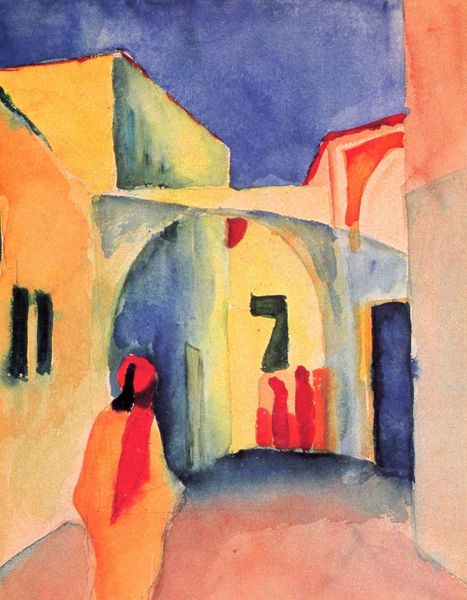
Titel: Blick in eine Gasse
Künstler: August Macke
Standort: Mülheim a.d. Ruhr
Institution: Städtisches Museum
Schlagwörter: blau, dunkel, gemälde, himmel, kopf, mann, schatten, umhang, weiß, aquarell, gelb, grün, menschen, ocker, stadt, braun, bunt, fenster, hell, hintergrund, hut, licht, männer, orange, rücken, schwarz, strasse, tür, vordergrund, dach, gebäude, haus, rot, schal, tuch, weg, expressionismus, hochformat, leute, malerei, mütze, wand, architektur, kleidung, mensch, häuser, gehen, sonne, figur, gewand, rosa, kopfbedeckung, farbig, ansicht, bogen, fassade, fassaden, gasse, süden, türen, warm, afrika, farben, modern, wüste, dorf, dächer, farbe, lila, violett, linien, schlucht, figuren, durchgang, tor, leuchten, bögen, wände, eingänge, wasserfarben, orient, torbogen, kreuzung, hinten, macke, mensche, espressionismus, leuchtend, schattenfiguren, blauer reiter, kuben, farbigkeit, araber, marokko, tunis, august, ägypten, altstadt, bewohner, august macke, häuserschlucht, basar, fez, häuserflucht, kaftan, nordafrika, tunesien, hauswände, suk, magreb, strae, karmesinrot, bonn, 7, tunesier, norafrika, osmanisches reic h, leute3